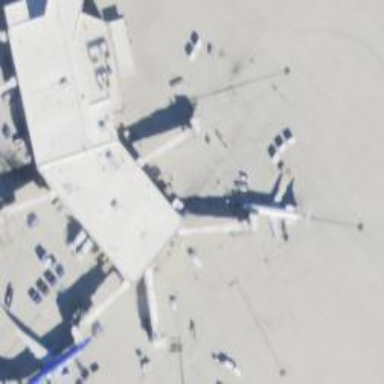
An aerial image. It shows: Airport gate.